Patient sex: F
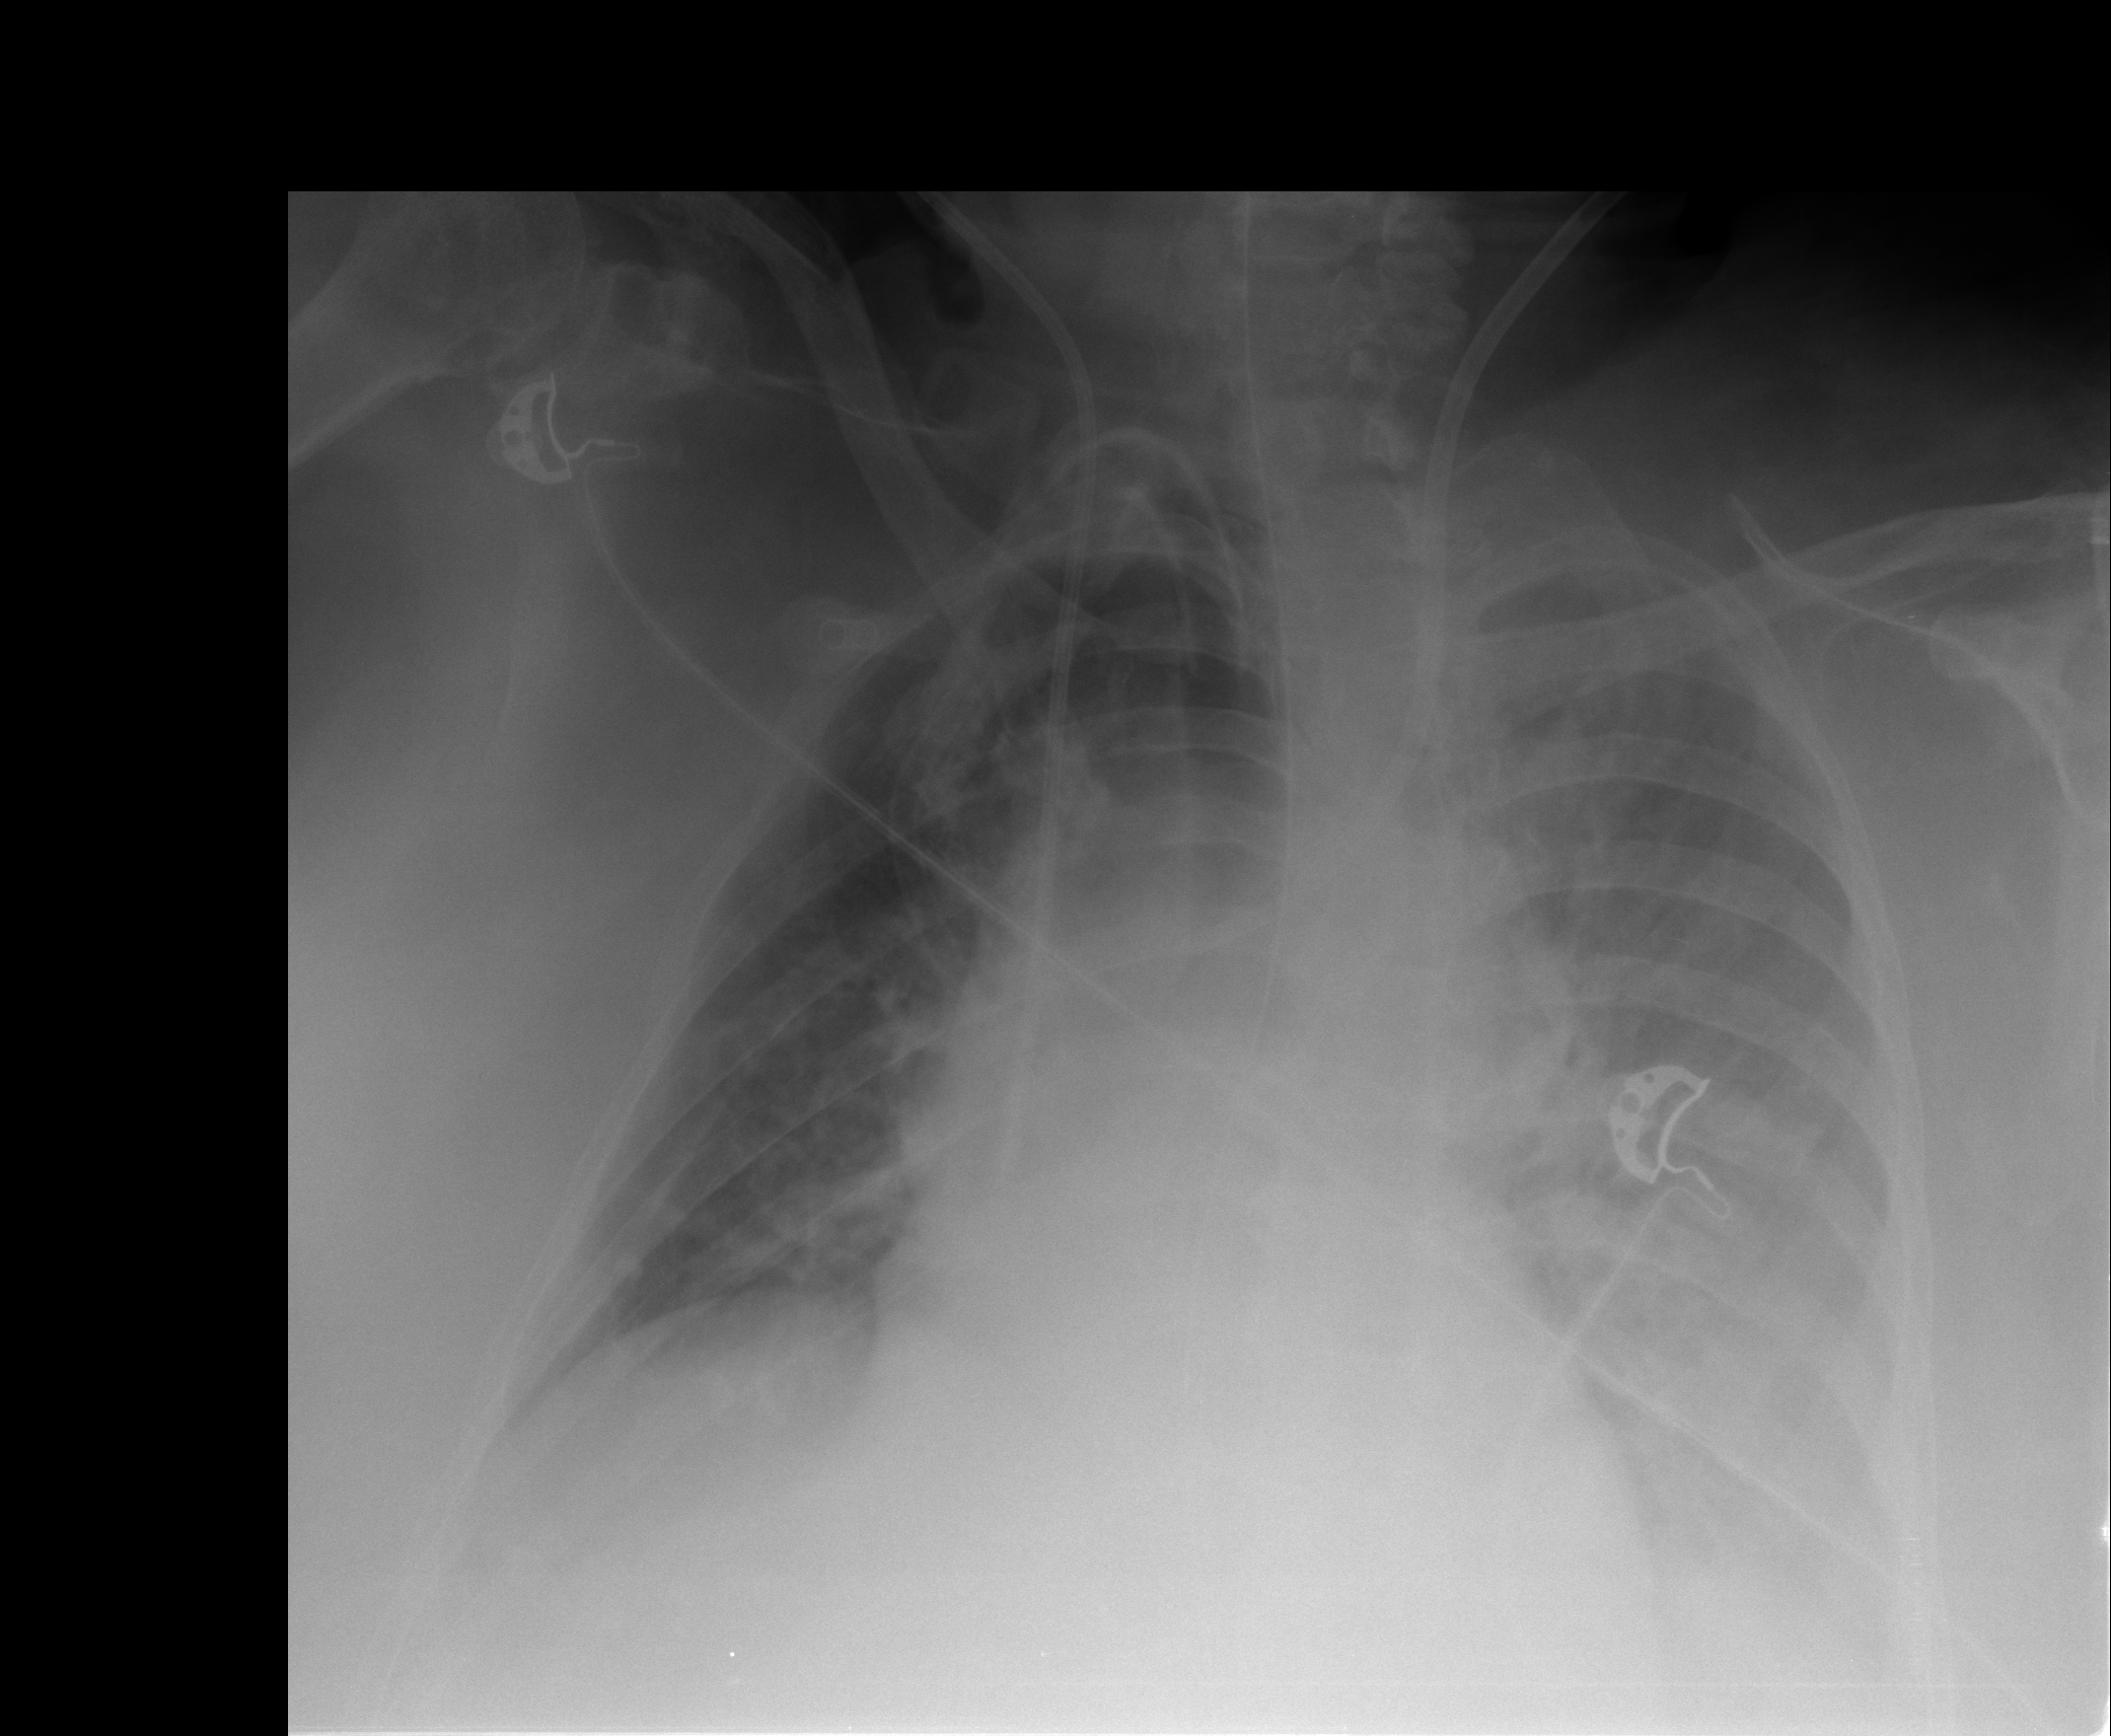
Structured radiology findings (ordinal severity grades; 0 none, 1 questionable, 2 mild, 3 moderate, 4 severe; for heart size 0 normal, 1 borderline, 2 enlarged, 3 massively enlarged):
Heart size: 2
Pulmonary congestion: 2
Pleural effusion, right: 0
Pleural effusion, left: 3
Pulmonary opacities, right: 2
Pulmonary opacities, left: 3
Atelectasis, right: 2
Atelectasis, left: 2